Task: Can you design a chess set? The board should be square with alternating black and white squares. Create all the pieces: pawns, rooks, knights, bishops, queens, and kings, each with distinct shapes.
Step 385:
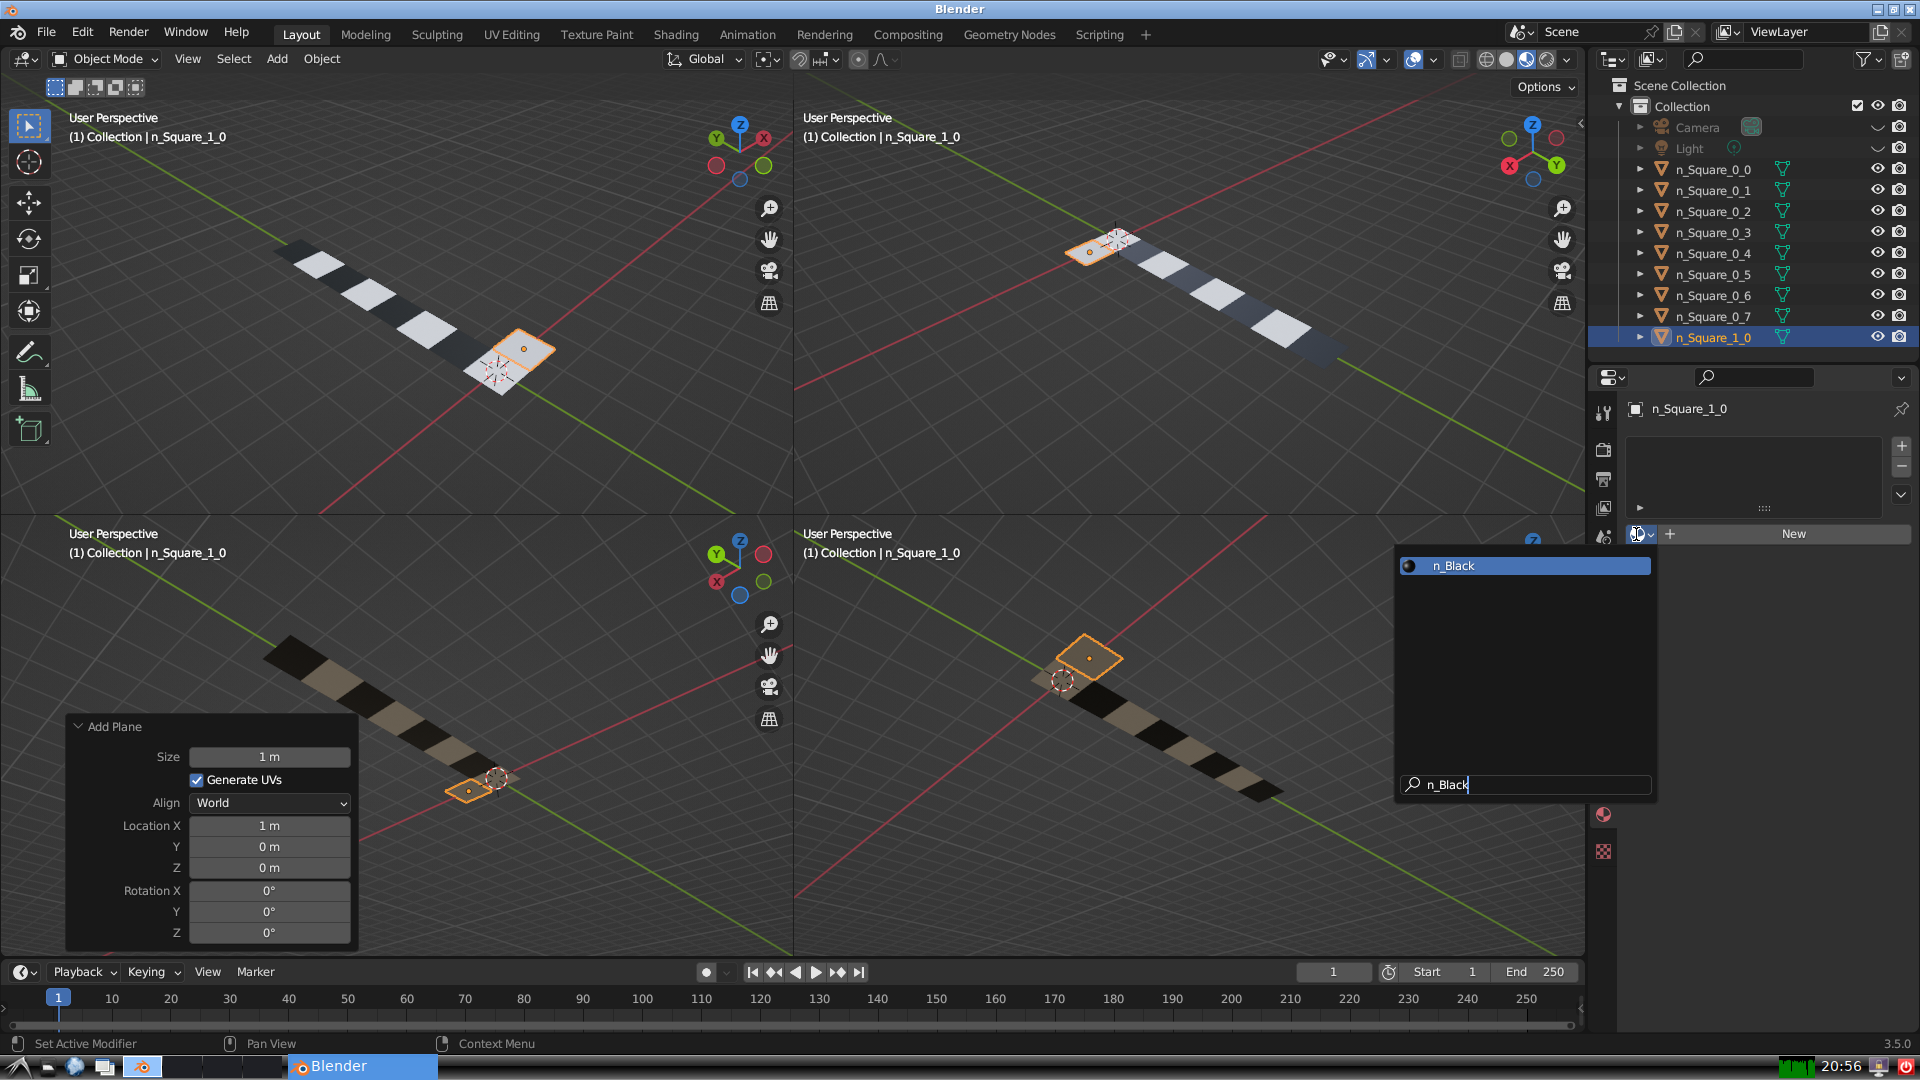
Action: {"key_press": ['Return']}